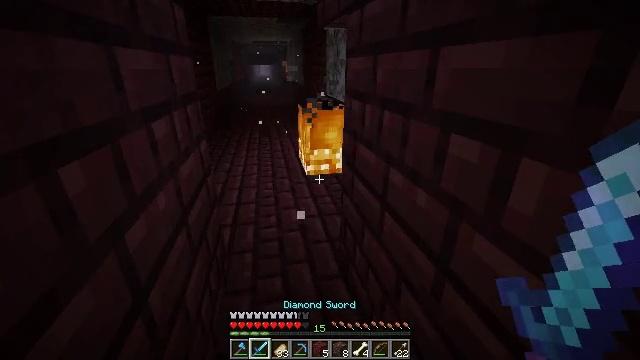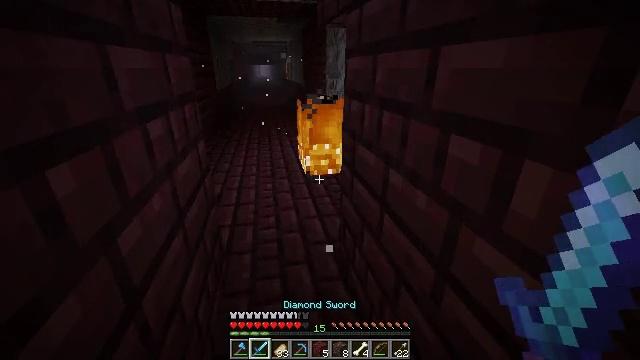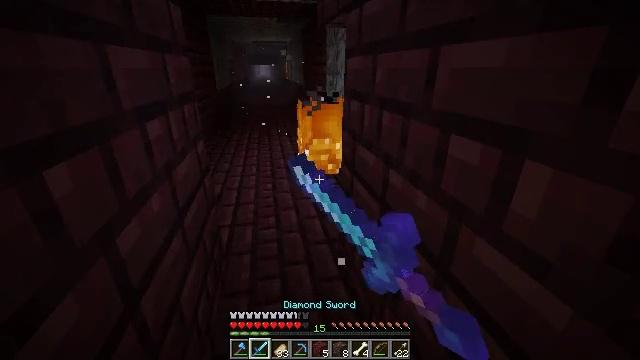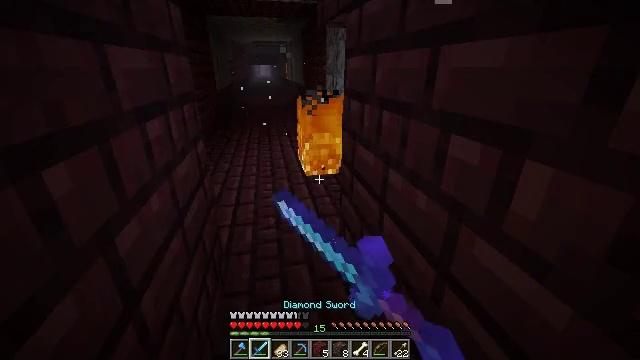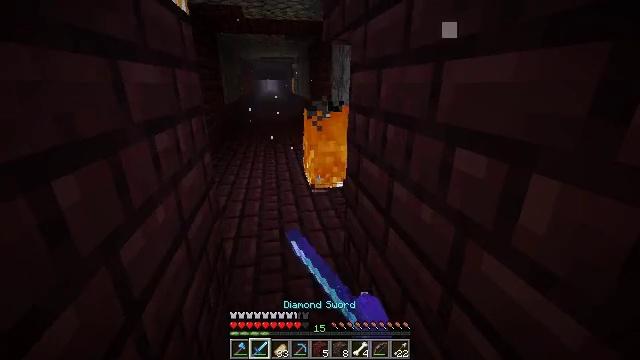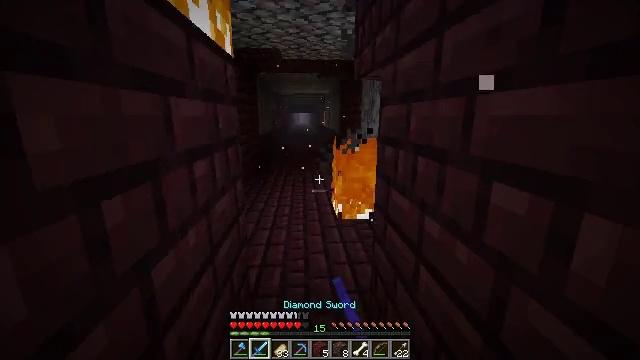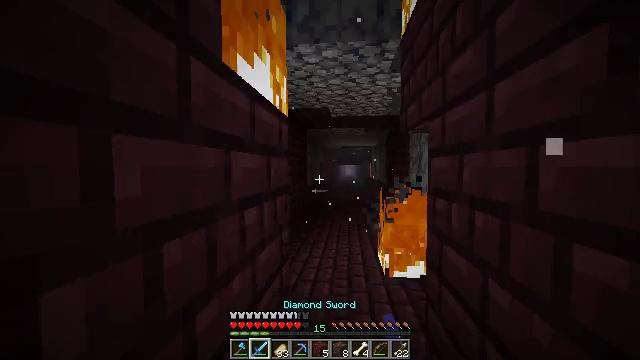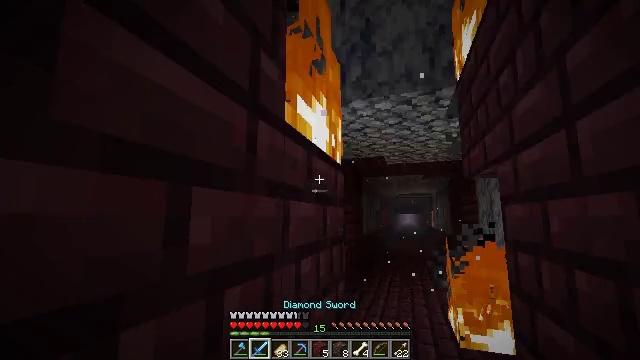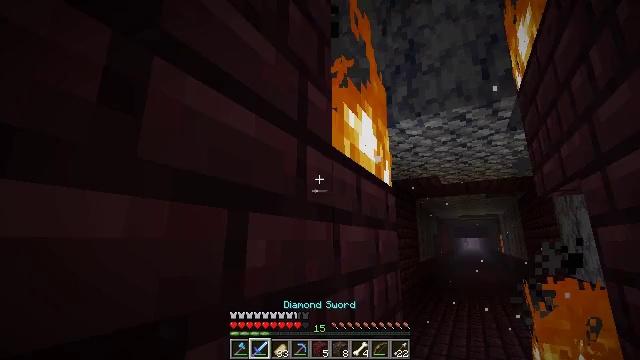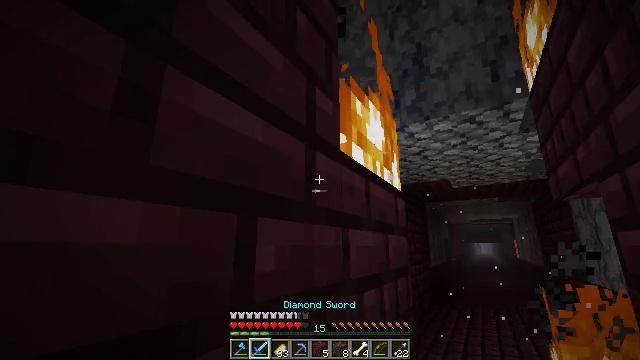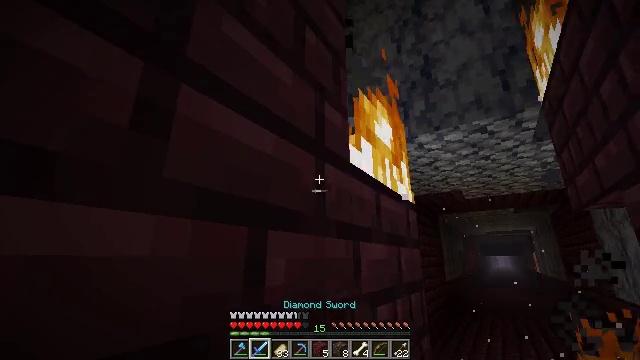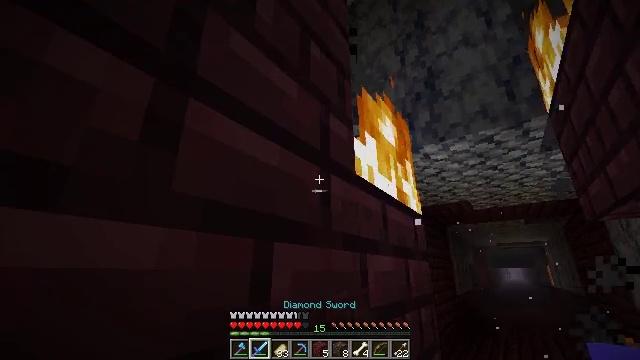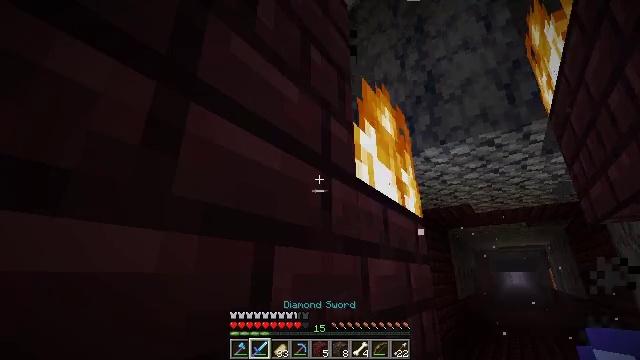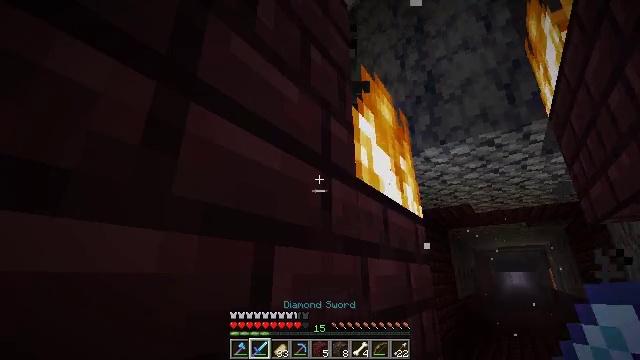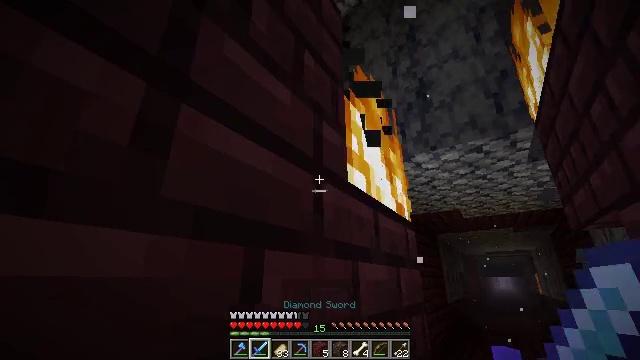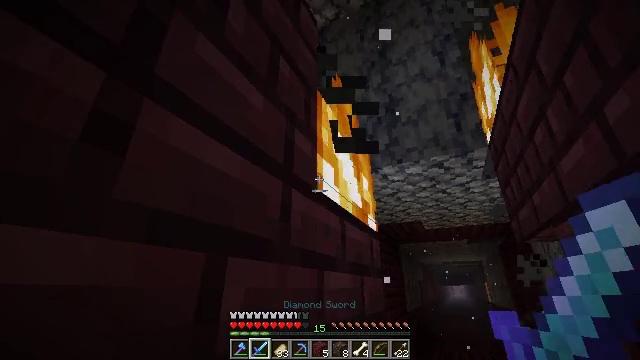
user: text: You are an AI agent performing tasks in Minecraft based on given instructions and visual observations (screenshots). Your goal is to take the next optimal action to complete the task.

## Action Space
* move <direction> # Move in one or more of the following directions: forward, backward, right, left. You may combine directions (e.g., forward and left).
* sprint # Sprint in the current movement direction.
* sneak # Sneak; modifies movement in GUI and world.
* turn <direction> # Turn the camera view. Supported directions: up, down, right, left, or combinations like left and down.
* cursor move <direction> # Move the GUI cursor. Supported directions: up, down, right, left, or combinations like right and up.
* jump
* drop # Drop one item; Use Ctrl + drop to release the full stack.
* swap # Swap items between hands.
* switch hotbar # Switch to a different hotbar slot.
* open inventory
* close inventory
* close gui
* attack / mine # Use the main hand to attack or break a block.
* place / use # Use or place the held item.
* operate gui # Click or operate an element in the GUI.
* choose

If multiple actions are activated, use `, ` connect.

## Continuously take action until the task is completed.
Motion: motion action
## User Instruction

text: Remove the fire source.
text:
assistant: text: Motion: attack / mine
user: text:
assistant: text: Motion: attack / mine
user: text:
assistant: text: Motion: attack / mine
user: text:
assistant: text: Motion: turn left and up
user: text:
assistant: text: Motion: turn left and up
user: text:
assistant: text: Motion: turn left and up
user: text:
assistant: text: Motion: turn left and up
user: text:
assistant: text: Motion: turn left and up
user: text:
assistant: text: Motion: turn left and up
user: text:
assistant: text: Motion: turn left and up
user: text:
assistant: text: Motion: turn left and up
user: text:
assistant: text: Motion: no_op
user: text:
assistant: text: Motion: no_op
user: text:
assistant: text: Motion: turn right
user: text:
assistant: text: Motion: turn right and up
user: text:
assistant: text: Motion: turn right
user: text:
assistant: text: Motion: no_op
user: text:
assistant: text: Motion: no_op
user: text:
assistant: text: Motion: no_op
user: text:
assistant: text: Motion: turn left and down
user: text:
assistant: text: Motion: no_op
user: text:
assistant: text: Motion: no_op
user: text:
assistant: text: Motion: no_op
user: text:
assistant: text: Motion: no_op
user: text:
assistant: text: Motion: no_op
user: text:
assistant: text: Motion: no_op
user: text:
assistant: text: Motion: no_op
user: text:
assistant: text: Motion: no_op
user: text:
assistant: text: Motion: no_op
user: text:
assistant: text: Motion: attack / mine